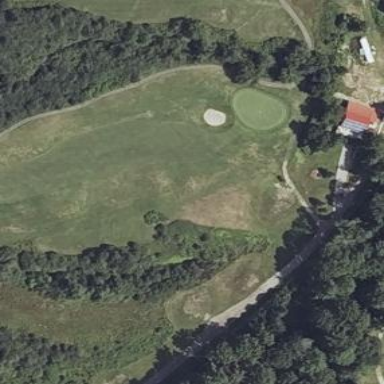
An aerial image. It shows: Golf fairway surrounded by grass.